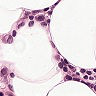
Metastatic tissue present: no